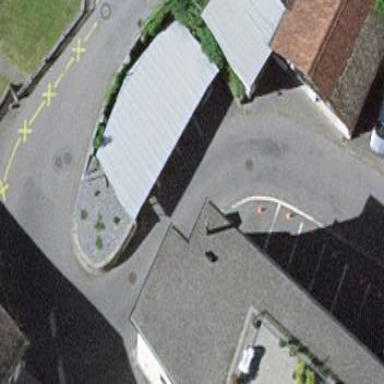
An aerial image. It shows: View of roof of building.